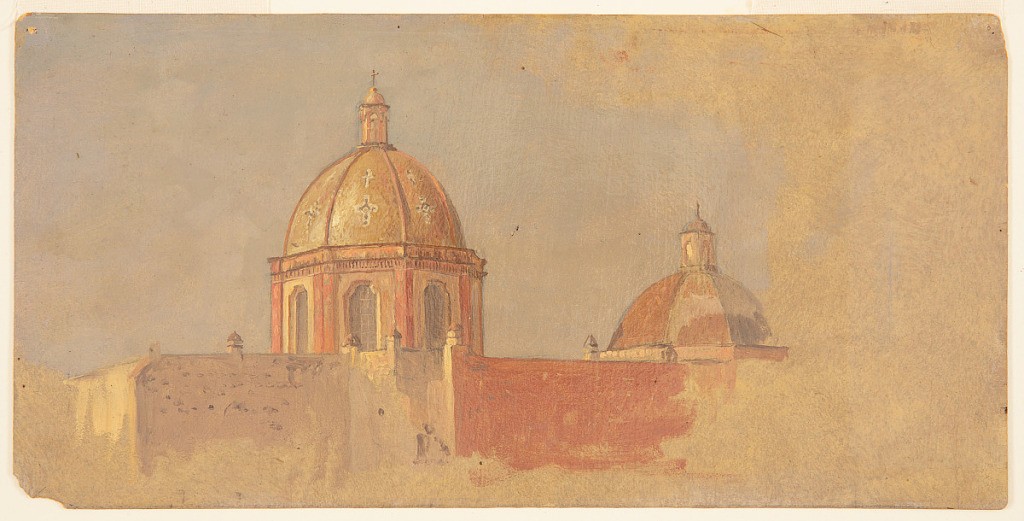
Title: Church Domes, Colombia or Ecuador
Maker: Frederic Edwin Church, American, 1826–1900
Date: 1853 or 1857
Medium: Oil and graphite on tan paperboard
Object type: Drawing
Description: Architecture sketch showing two domes of a church in Colombia or Ecuador. The dome at left features a lantern and rests on an octagonal tambour with windows in each section. Similarly, each section of the dome features two crosses each. The dome at right is shorter but wider and made of a brick- or terra cotta-colored tile. The church's wall that faces us is red at right and stucco at left.